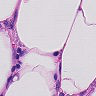
Metastatic tissue present: no